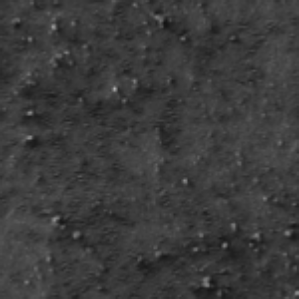
Label: frost